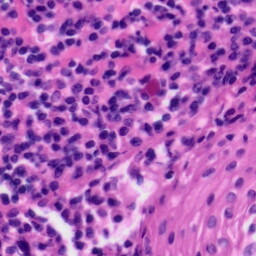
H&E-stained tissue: Tonsil